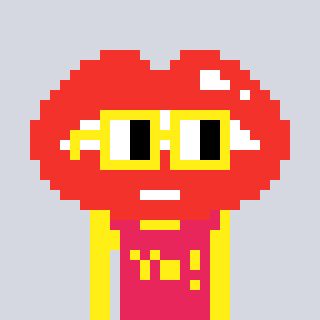
a pixel art character with square yellow glasses, a lips-shaped head and a redpinkish-colored body on a cool background